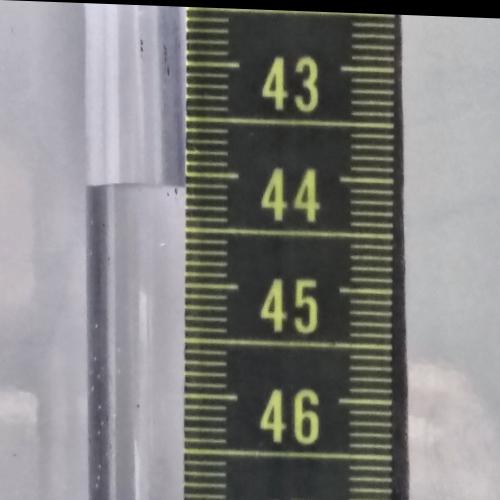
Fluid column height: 44.1 cm